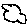
Label: cloud